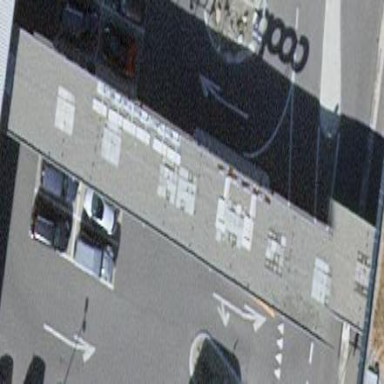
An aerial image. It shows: The roof of the building is flat with gainsboro color.